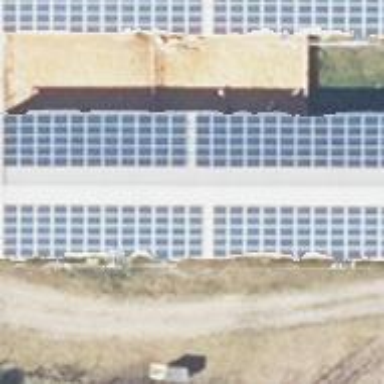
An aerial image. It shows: Solar photovoltaic panel generating electricity. It is small installation located on building.